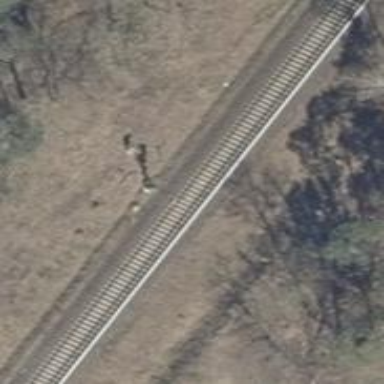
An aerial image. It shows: Railway signal.